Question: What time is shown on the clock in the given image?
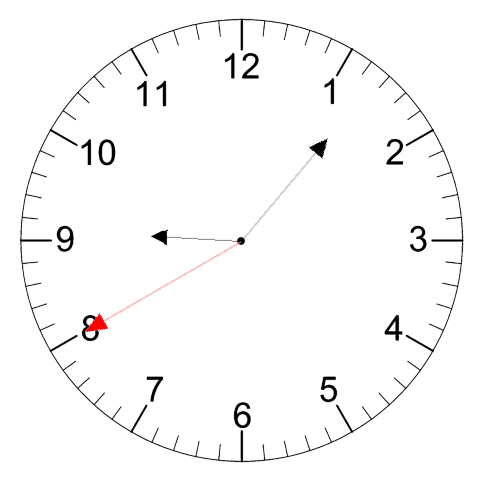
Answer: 09:06:40